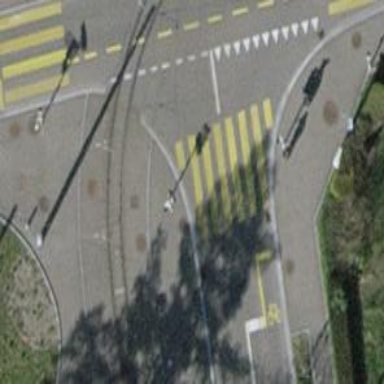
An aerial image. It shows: Zebra crossing with traffic signals. The crossing is marked by traffic lights.